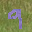
Label: 9